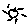
Label: sun